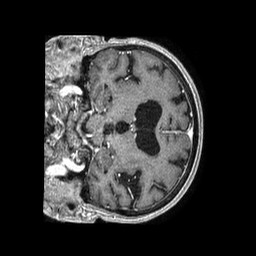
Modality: T1w
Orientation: coronal
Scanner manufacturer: philips
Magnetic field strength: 1.5 T
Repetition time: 0.007701 s
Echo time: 0.003545 s